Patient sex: M
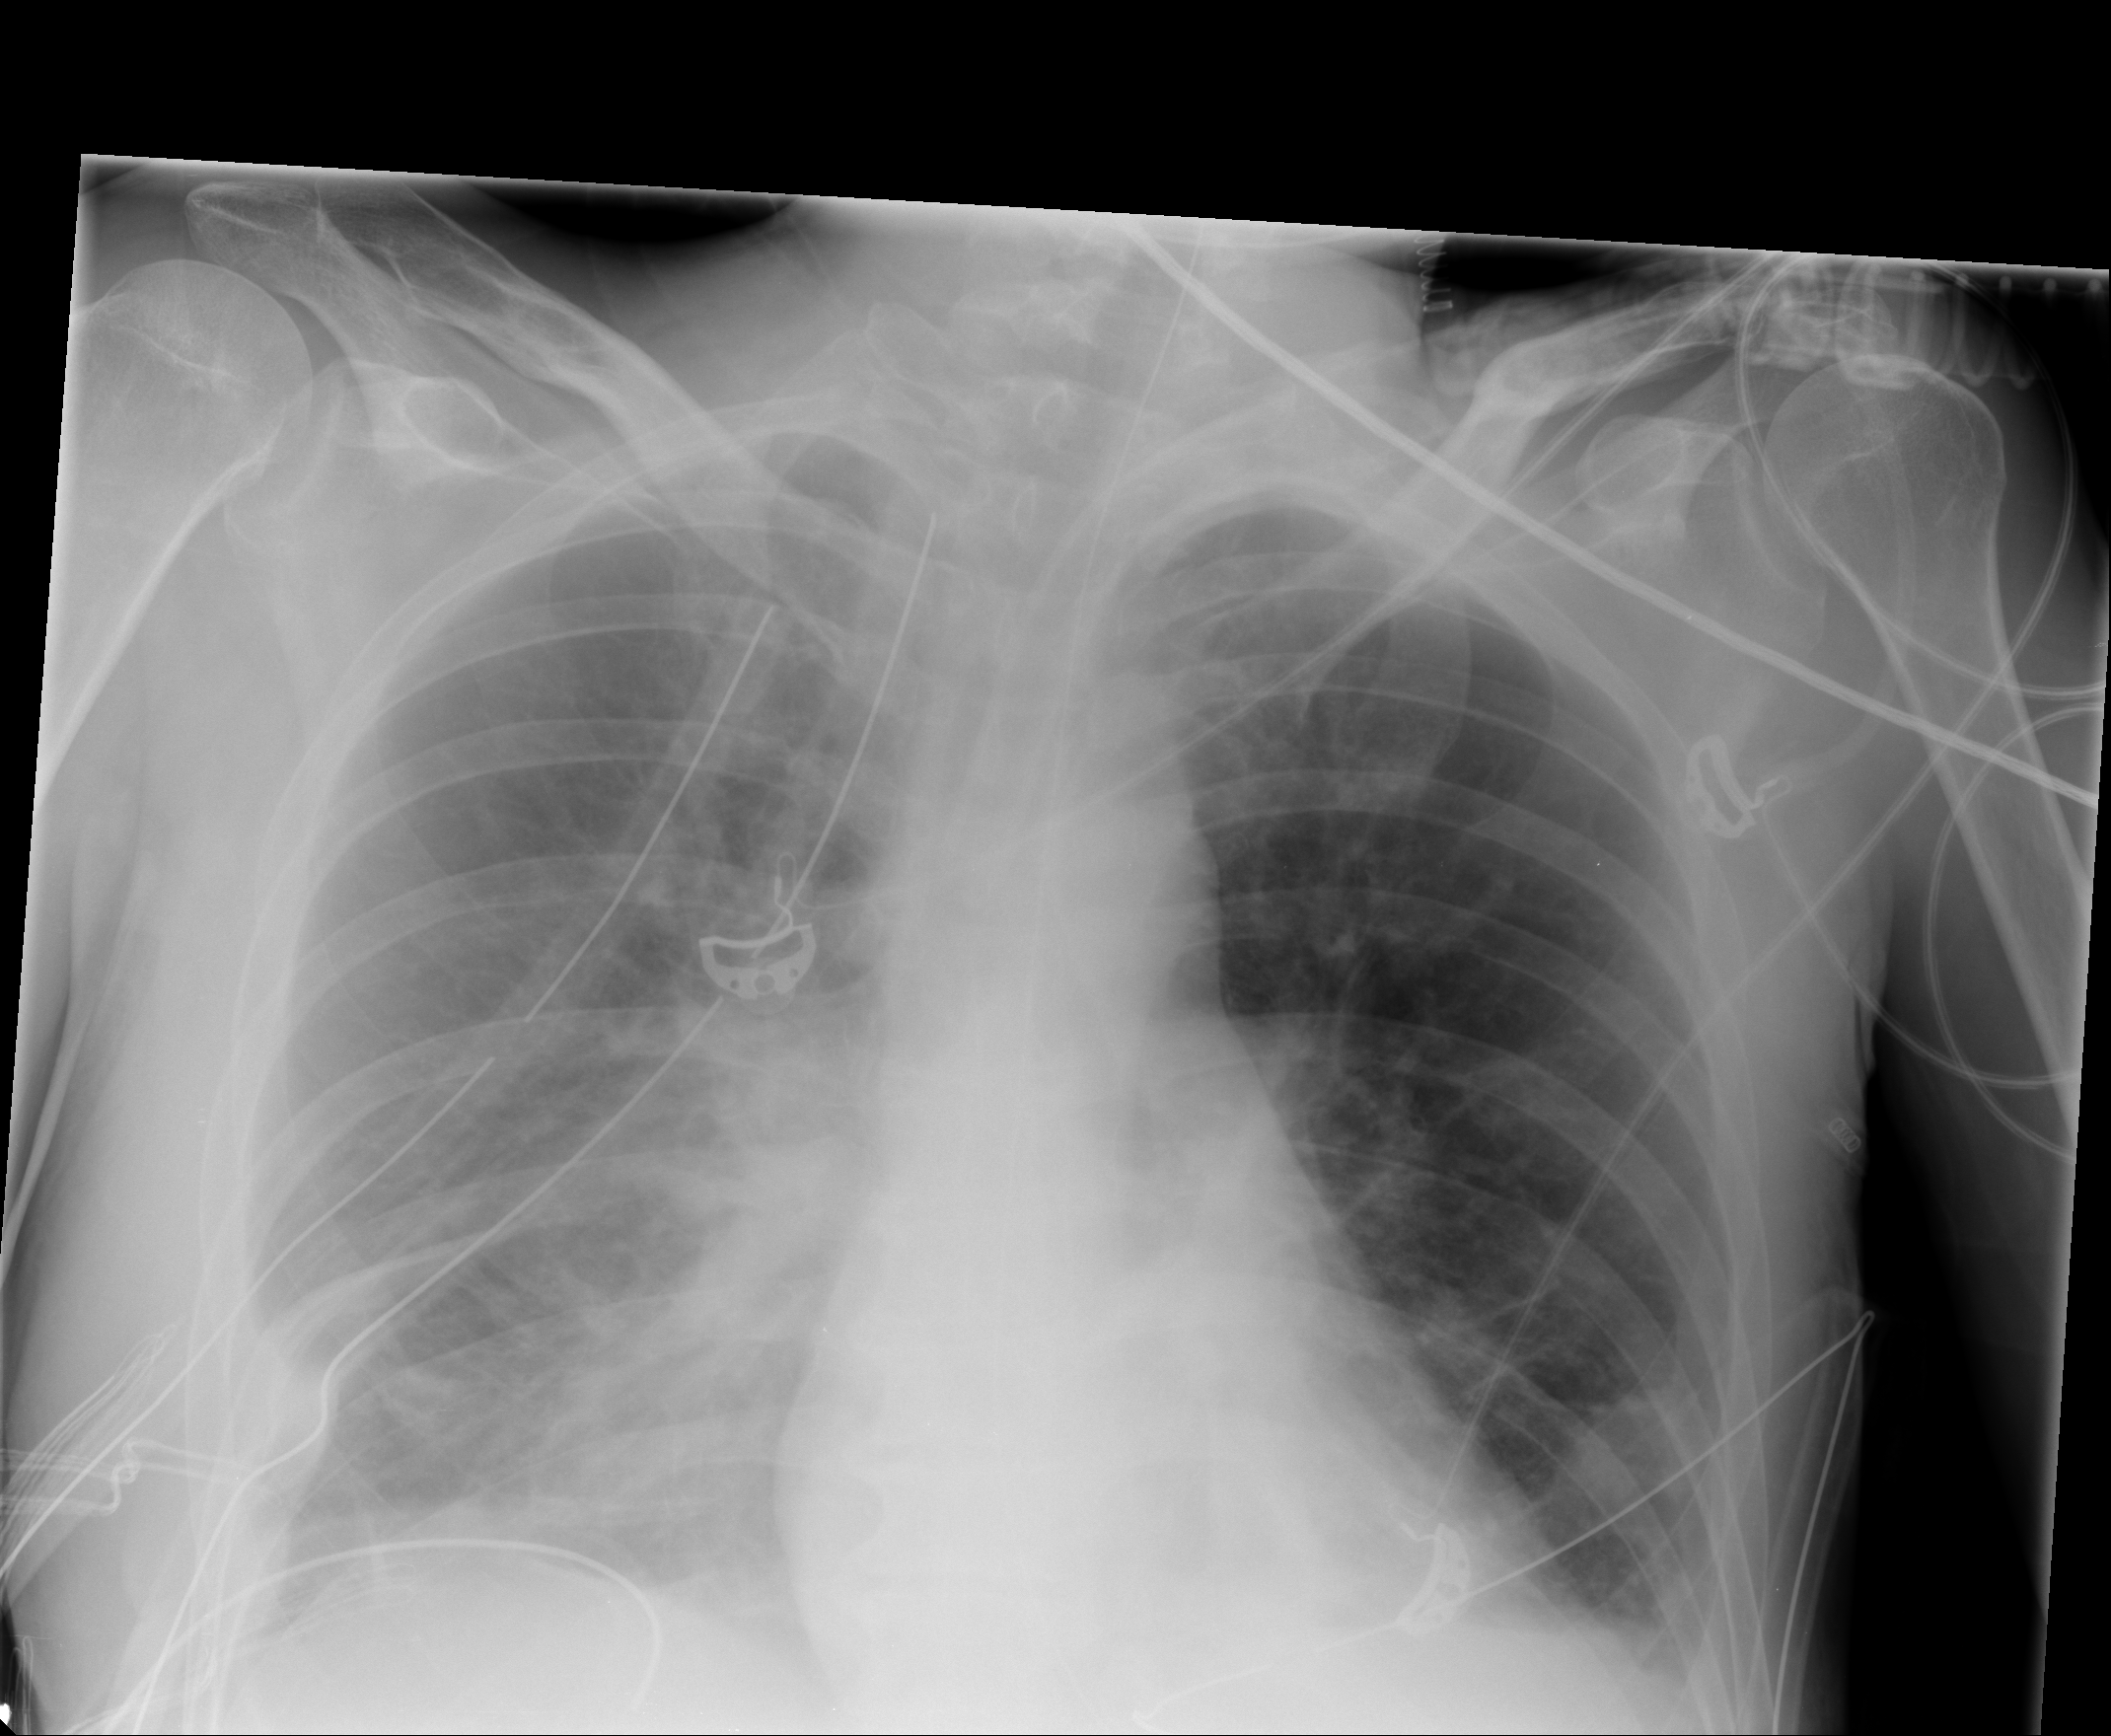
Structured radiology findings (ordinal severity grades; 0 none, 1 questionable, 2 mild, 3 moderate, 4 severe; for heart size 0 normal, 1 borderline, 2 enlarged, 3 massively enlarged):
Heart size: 0
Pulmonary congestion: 0
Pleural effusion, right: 3
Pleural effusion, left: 0
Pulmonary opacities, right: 2
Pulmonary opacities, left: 2
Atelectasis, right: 3
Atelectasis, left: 2